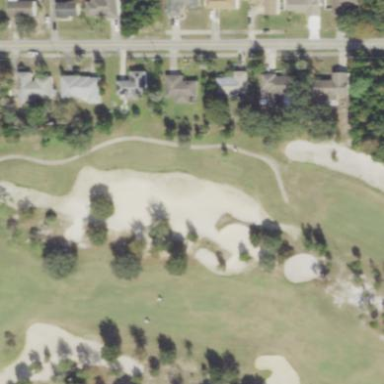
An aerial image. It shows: Sandy area is golf bunker.